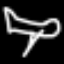
Label: airplane